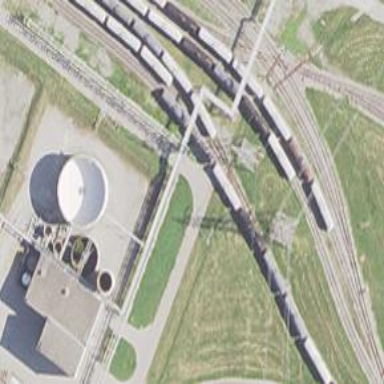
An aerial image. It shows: Rail spur service.